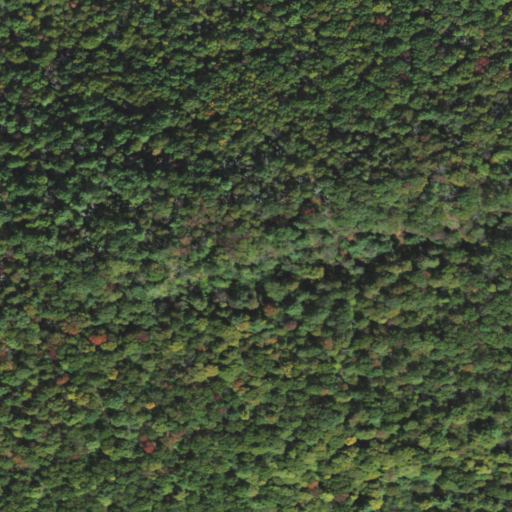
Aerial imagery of mountain in Pennsylvania named Swope Mountain containing deciduous forest and mixed forest